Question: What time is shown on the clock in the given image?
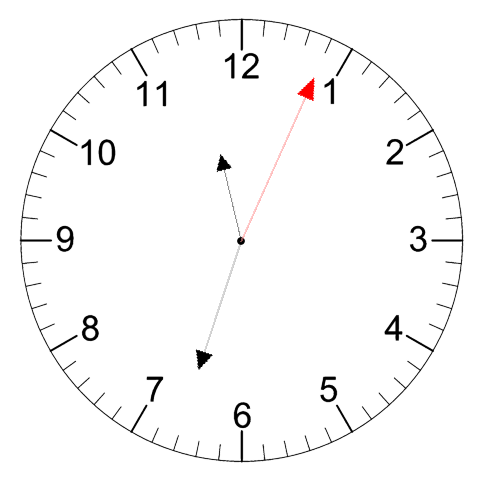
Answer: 11:33:04